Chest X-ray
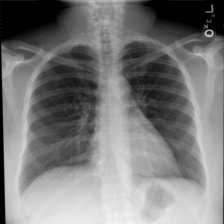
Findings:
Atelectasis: negative
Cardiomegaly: negative
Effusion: negative
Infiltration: negative
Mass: negative
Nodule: negative
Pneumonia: negative
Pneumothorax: negative
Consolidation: negative
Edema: negative
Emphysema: negative
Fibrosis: negative
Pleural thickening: negative
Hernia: negative